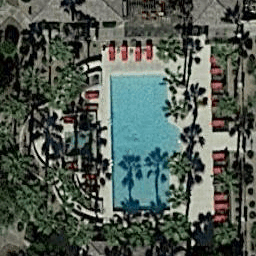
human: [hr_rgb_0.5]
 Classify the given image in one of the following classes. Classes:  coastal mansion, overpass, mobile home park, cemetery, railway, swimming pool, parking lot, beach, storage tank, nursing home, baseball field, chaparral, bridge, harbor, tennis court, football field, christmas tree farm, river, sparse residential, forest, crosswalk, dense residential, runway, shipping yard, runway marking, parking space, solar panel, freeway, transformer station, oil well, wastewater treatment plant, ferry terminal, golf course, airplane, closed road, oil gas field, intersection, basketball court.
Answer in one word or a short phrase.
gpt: swimming pool